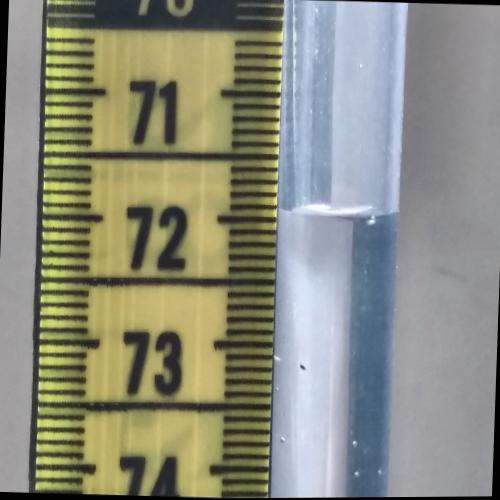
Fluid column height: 71.9 cm